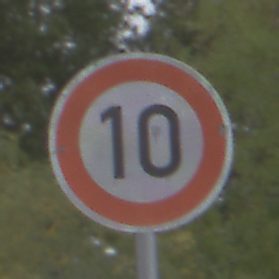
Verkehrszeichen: Geschwindigkeit10
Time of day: Midday
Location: Outdoor (Suburban)
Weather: Overcast
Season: NotSpecified
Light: Natural